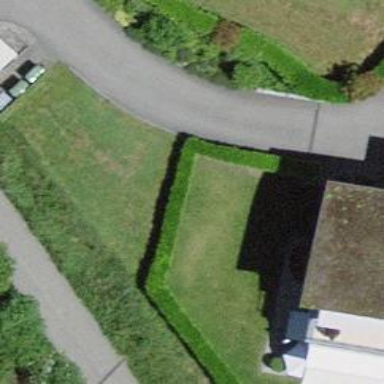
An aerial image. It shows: Hedge acting as barrier.